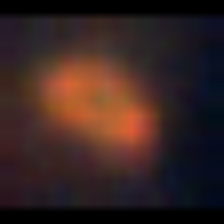
Taxon: NanoPlankton
Group: Other